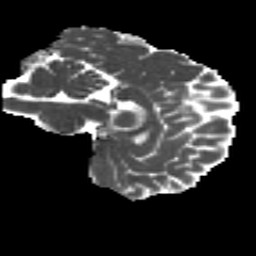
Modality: MD
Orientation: sagittal
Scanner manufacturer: siemens
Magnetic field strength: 3 T
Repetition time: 4.16 s
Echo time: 0.0806 s